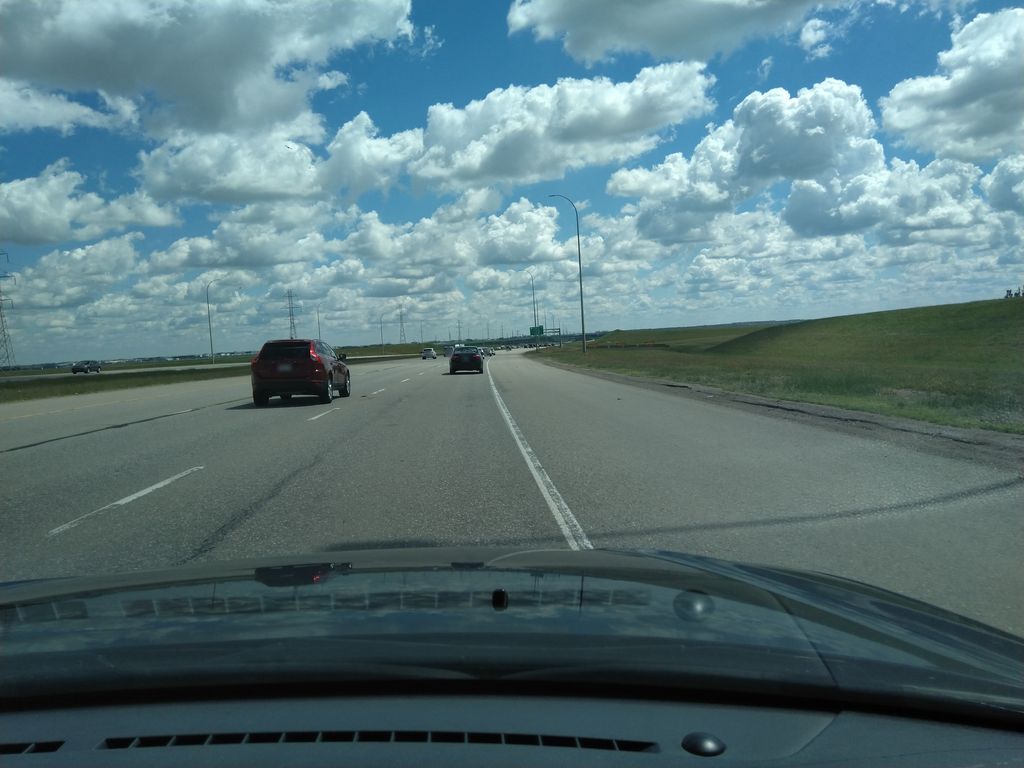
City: calgary